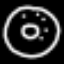
Label: donut